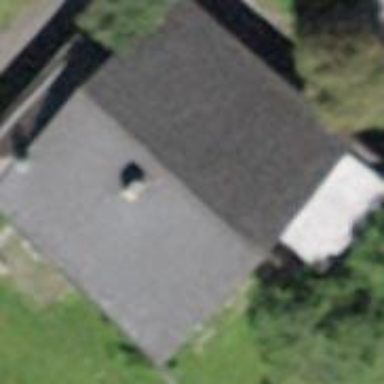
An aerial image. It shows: Building with tiled roof.